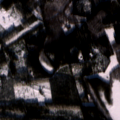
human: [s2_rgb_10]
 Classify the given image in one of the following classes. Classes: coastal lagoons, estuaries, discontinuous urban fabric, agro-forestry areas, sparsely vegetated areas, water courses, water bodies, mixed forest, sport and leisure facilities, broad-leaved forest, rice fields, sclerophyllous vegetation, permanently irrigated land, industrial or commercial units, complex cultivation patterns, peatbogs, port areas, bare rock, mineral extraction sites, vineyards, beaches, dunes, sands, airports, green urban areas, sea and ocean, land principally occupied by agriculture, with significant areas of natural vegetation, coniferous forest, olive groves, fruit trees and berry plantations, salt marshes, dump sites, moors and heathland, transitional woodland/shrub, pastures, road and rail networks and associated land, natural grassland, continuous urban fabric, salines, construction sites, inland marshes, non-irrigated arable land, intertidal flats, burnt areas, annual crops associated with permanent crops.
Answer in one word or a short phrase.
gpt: discontinuous urban fabric, broad-leaved forest, coniferous forest, mixed forest, transitional woodland/shrub